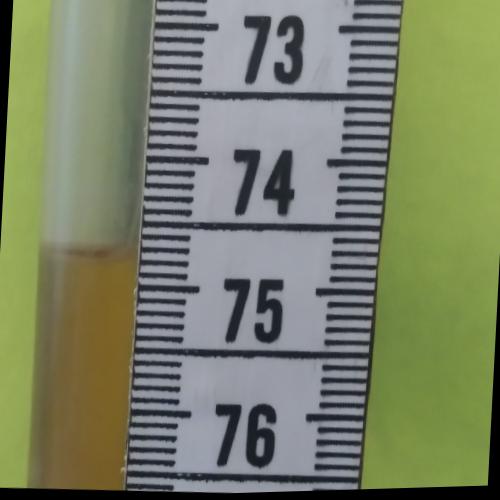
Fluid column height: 74.7 cm